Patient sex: M
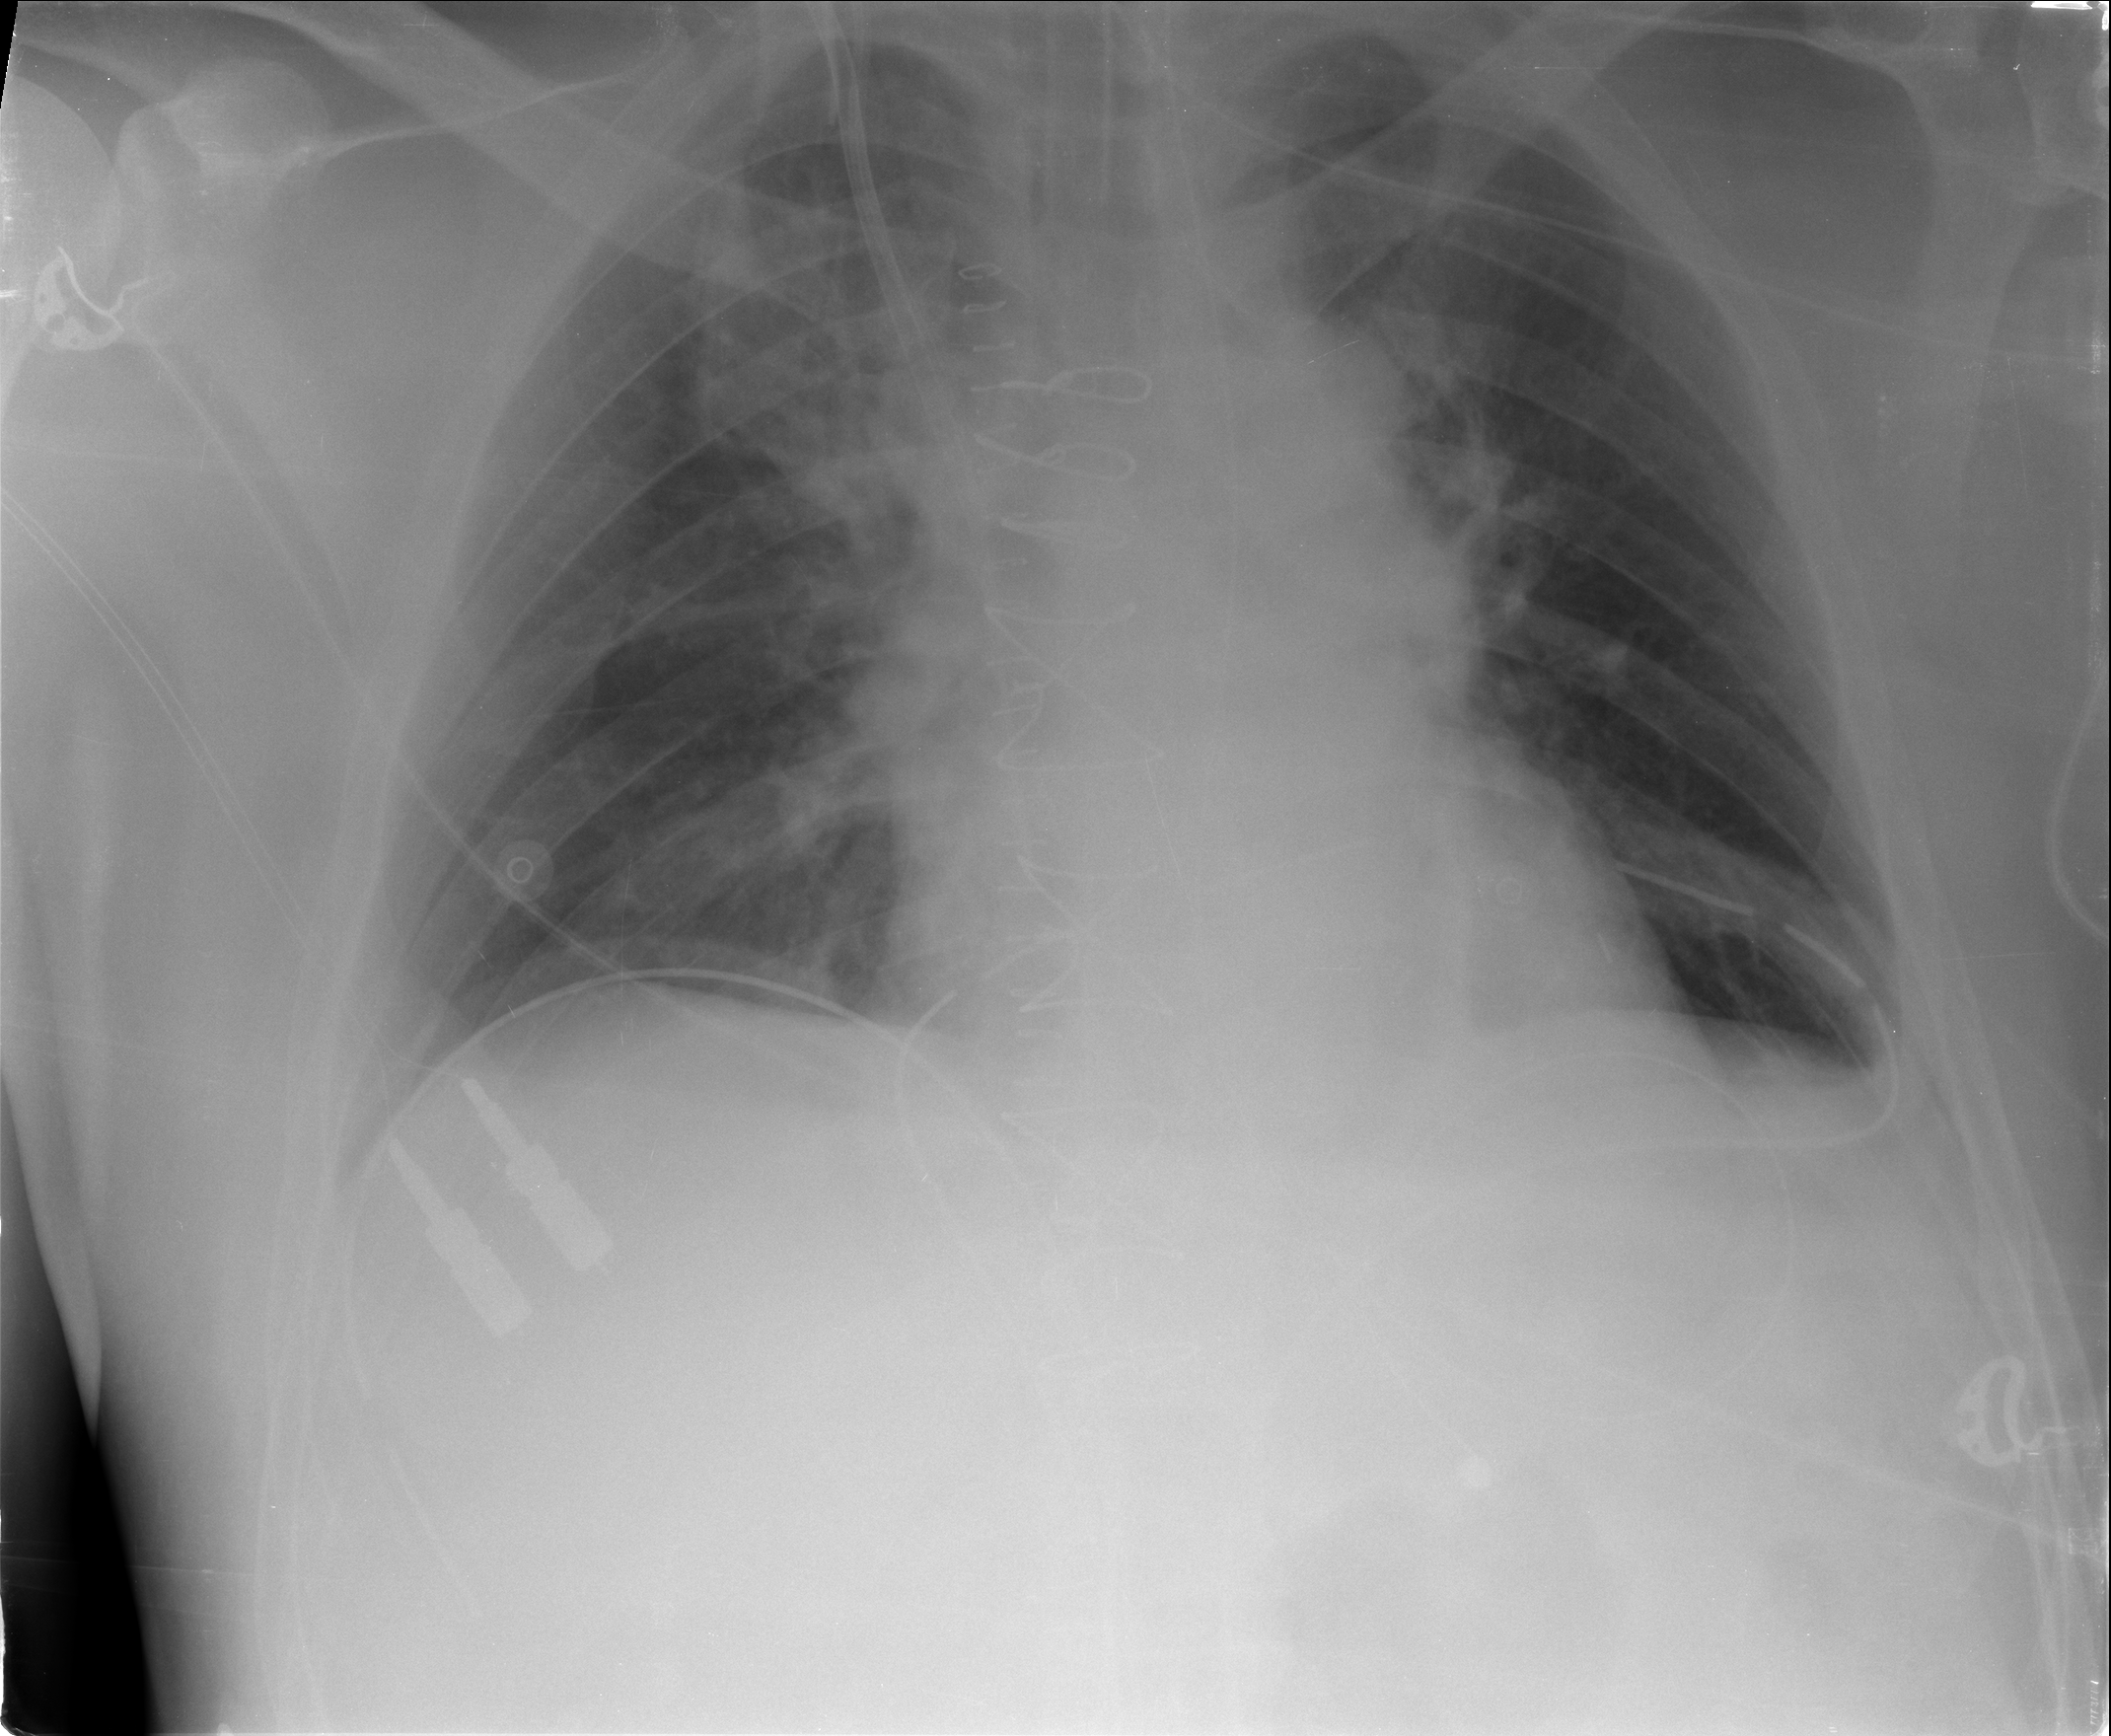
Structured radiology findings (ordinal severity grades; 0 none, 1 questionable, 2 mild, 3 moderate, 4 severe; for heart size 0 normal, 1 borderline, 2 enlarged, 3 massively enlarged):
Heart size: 0
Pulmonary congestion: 3
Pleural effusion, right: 0
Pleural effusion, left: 0
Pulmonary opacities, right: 2
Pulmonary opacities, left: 1
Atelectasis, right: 2
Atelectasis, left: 2